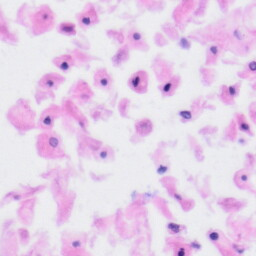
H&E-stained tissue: Tonsil